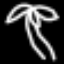
Label: palm tree